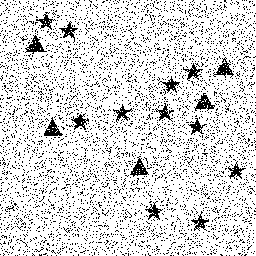
Squares: 0
Triangles: 5
Stars: 11
Total shapes: 16